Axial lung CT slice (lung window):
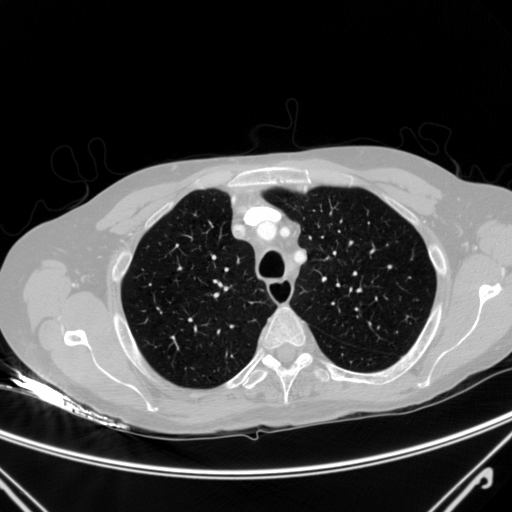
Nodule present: no